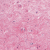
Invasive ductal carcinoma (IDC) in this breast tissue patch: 0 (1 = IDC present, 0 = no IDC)